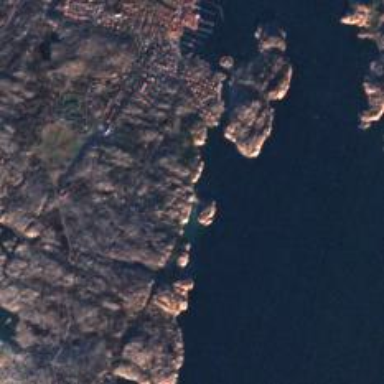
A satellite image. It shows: Picturesque coastline scene.